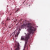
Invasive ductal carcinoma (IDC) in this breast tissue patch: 0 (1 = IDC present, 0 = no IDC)